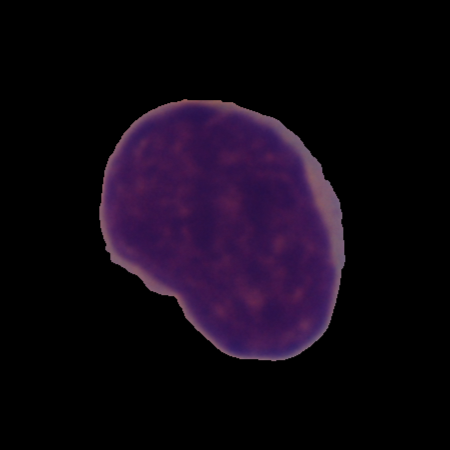
Label: cancer